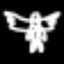
Label: angel